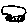
Label: car